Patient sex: M
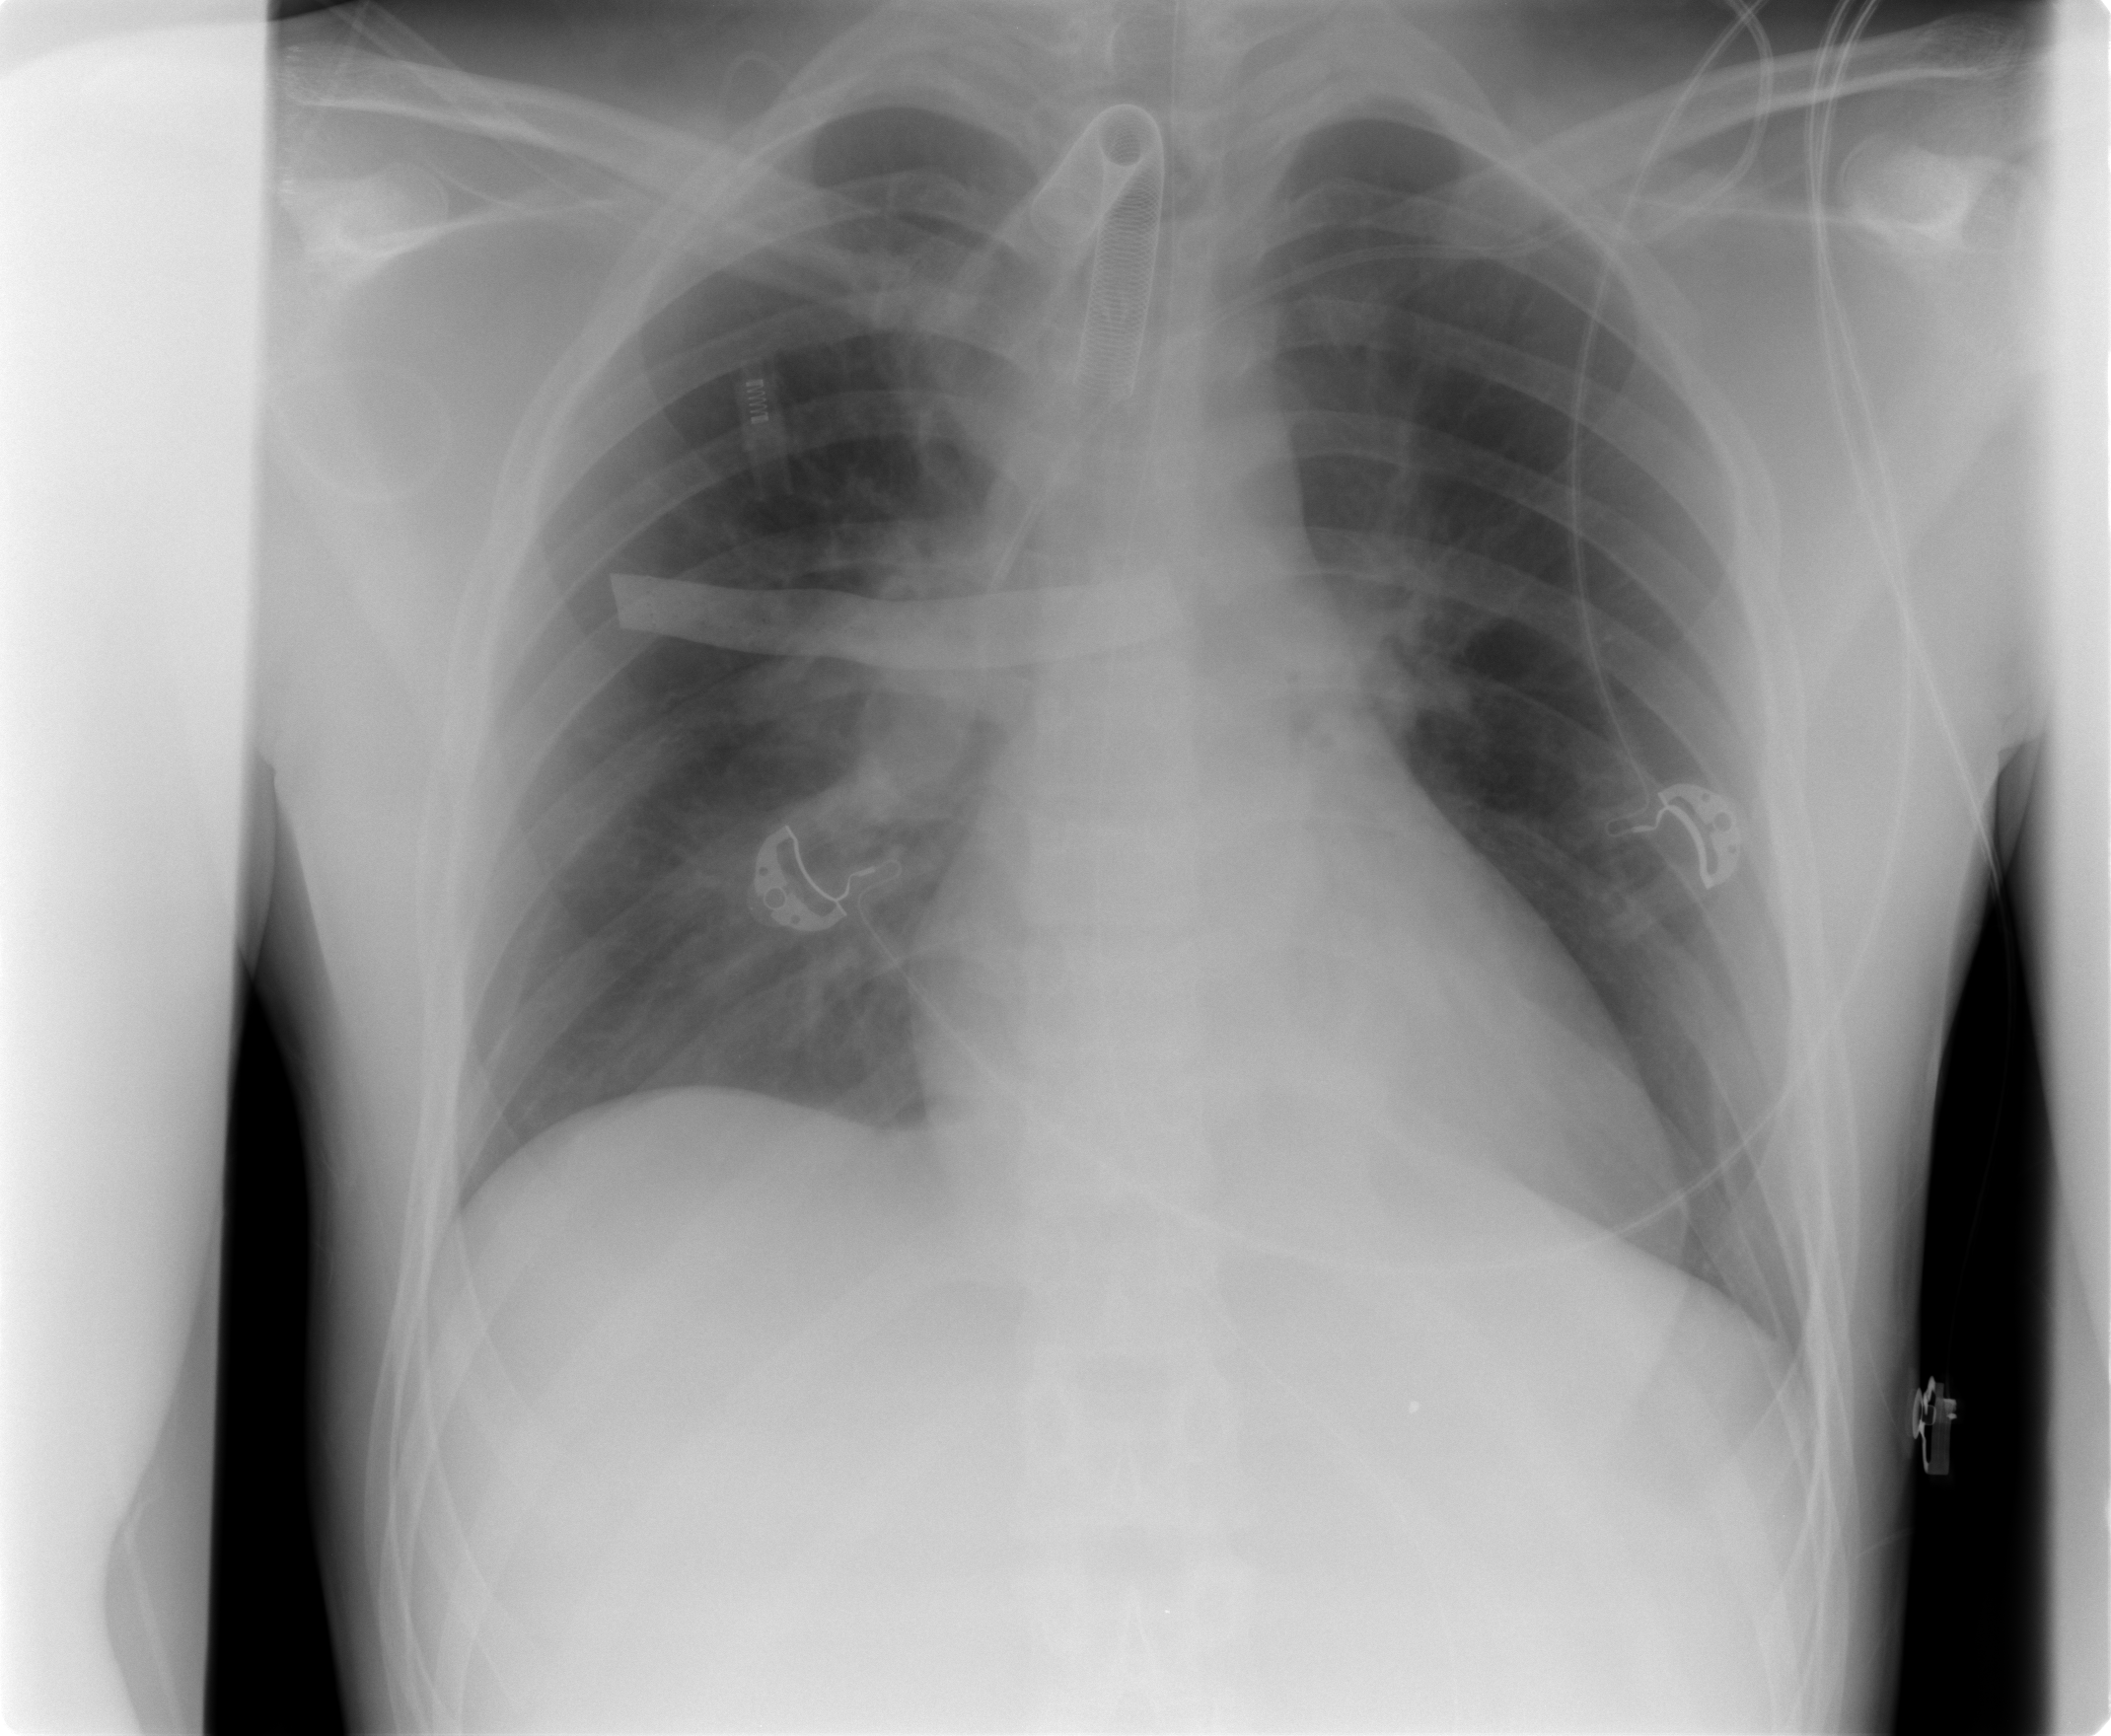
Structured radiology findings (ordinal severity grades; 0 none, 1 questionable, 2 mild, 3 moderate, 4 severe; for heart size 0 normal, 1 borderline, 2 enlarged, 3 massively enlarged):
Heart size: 0
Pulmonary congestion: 2
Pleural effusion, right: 0
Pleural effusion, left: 0
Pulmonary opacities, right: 2
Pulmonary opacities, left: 2
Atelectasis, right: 0
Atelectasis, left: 0